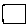
Label: square